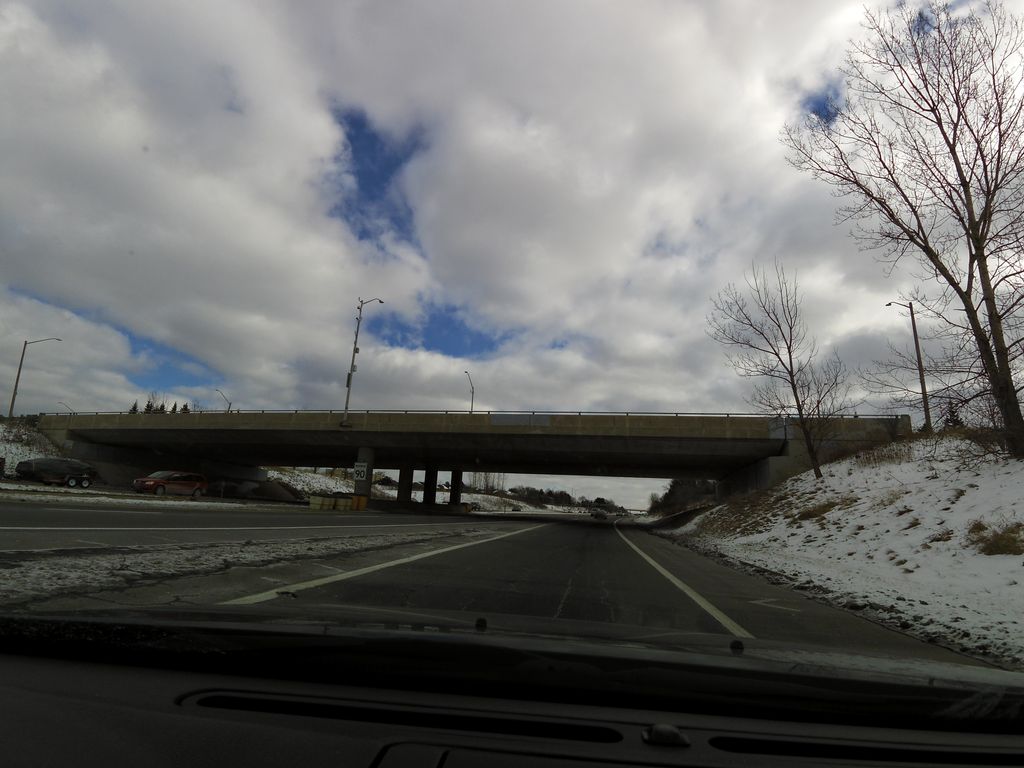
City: hamilton